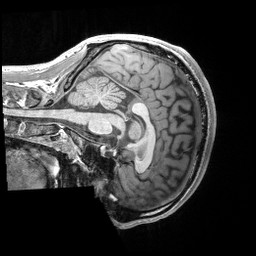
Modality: T1w
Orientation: sagittal
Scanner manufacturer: siemens
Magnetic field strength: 3 T
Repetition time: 2.25 s
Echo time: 0.00306 s